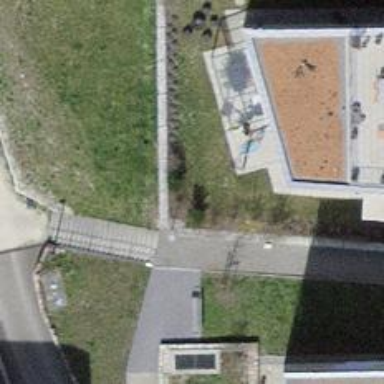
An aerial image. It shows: Concrete steps.